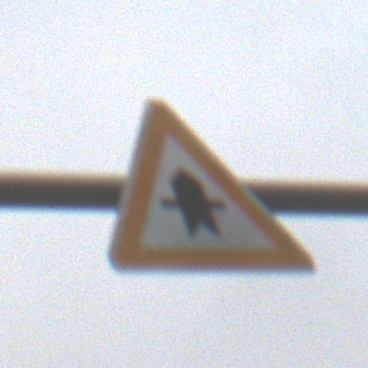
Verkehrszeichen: Vorfahrt
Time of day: Midday
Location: Outdoor (Nature)
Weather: Overcast
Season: NotSpecified
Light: Natural